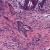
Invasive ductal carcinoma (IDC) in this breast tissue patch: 1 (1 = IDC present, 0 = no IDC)